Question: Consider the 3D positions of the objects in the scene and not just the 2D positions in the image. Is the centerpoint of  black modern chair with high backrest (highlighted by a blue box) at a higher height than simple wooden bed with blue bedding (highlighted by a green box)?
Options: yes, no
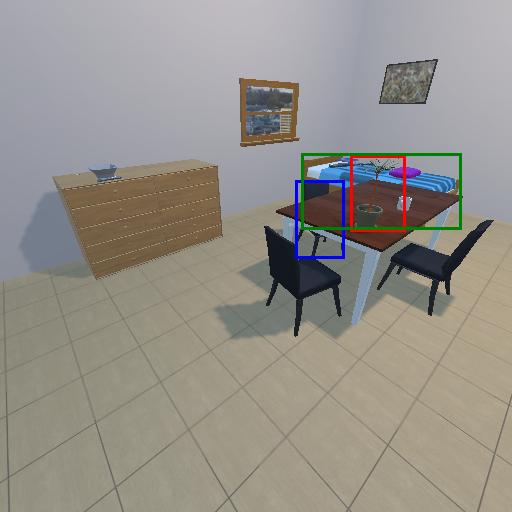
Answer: yes